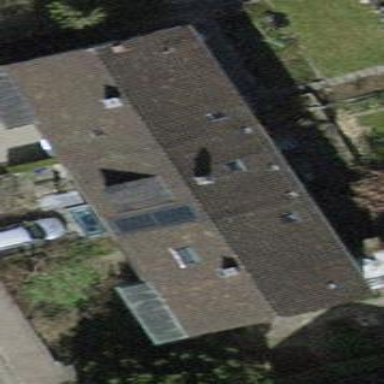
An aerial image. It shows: Building with tiled roof.